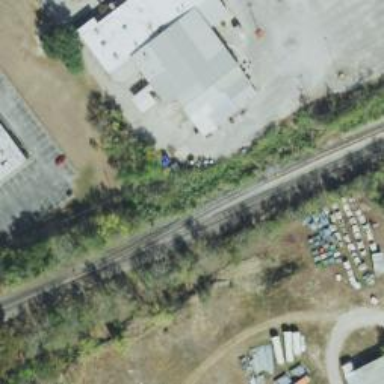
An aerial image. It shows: Railway siding with rails.